Question: I've been doing a tutorial on Treehouse on responsive web design. At this point in the tutorial we are asked to convert an image to an svg so it can scale fully responsively.
Rather than use Adobe Illustrator, which I don't own, I used the freeware Inkscape. Once the image is converted we are asked to open the image in a text editor and remove the height and width requirements from the svg declaration and add the object selector to our max width rule to our style css:
'''
img, object {
max-width: 100%;
}
'''
However, after removing height and width the image is not responsive but instead oddly clipped like so:

Does anyone know what error I have made? Or what I should have removed?
Sorry if the question has been asked before, I can't find it.
edit1, the code:
'''
<?xml version="1.0" encoding="UTF-8" standalone="no"?>
<!-- Created with Inkscape (http://www.inkscape.org/) -->
<svg
xmlns:dc="http://purl.org/dc/elements/1.1/"
xmlns:cc="http://creativecommons.org/ns#"
xmlns:rdf="http://www.w3.org/1999/02/22-rdf-syntax-ns#"
xmlns:svg="http://www.w3.org/2000/svg"
xmlns="http://www.w3.org/2000/svg"
xmlns:xlink="http://www.w3.org/1999/xlink"
xmlns:sodipodi="http://sodipodi.sourceforge.net/DTD/sodipodi-0.dtd"
xmlns:inkscape="http://www.inkscape.org/namespaces/inkscape"
id="svg2985"
version="1.1"
inkscape:version="0.48.4 r9939"
width="319"
height="177"
sodipodi:docname="logo.gif">
<metadata
id="metadata2991">
<rdf:RDF>
<cc:Work
rdf:about="">
<dc:format>image/svg+xml</dc:format>
<dc:type
rdf:resource="http://purl.org/dc/dcmitype/StillImage" />
<dc:title></dc:title>
</cc:Work>
</rdf:RDF>
</metadata>
<defs
id="defs2989" />
<sodipodi:namedview
pagecolor="#ffffff"
bordercolor="#666666"
borderopacity="1"
objecttolerance="10"
gridtolerance="10"
guidetolerance="10"
inkscape:pageopacity="0"
inkscape:pageshadow="2"
inkscape:window-width="640"
inkscape:window-height="480"
id="namedview2987"
showgrid="false"
inkscape:zoom="0.94984326"
inkscape:cx="159.5"
inkscape:cy="88.5"
inkscape:window-x="0"
inkscape:window-y="0"
inkscape:window-maximized="0"
inkscape:current-layer="svg2985" />
<image
width="319"
height="177"
xlink:href="
'''
It is the "height" and "width" in the first SVG tag that I have removed.
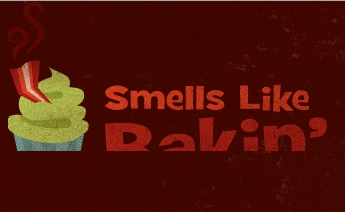
Answer: The fact that you have just put a raster image in your SVG isn't the actual reason for what you are seeing.
All it means is that when the scaling of the SVG works properly (see below), you won't see the benefits of using vector artwork. When you scale up vector artwork, you don't get the "jaggies" (blockiness) that you get when scaling up bitmaps. If your SVG just contains a bitmap, it is pretty much the same as just using the bitmap.
The actual problem here is that Inkscape doesn't include a viewBox attribute in the SVGs it saves.
When you remove the "width" and "height" attributes, they default to "100%". Which tells the browser to scale the SVG to fit the parent container. Unfortunately for this scaling to work, the browser needs to know what the dimensions of the SVG content are. That is what the viewBox attribute is for.
Illustrator adds the viewBox attribute, Inkscape does not.
To see what I mean, add the following to your '<svg>' tag after removing width and height:
'''
viewBox="0 0 319 177"
'''
You should find that your image is no longer clipped, and will resize when the page is resized.